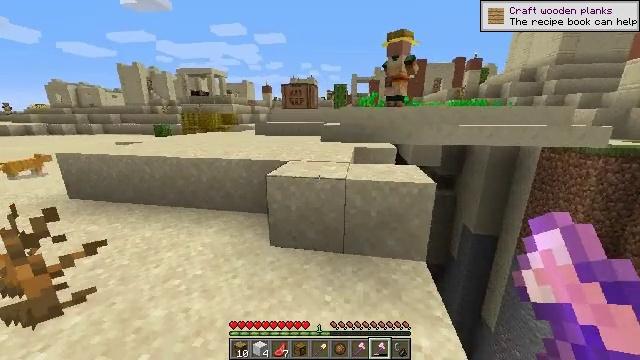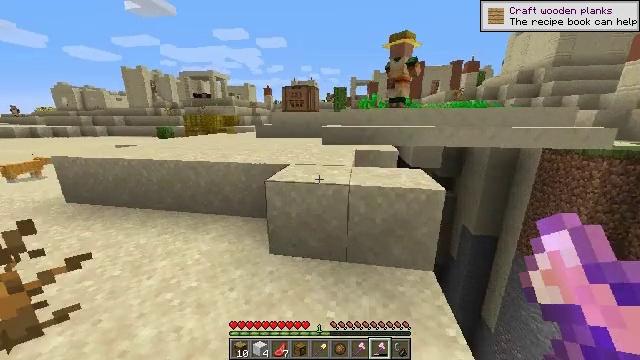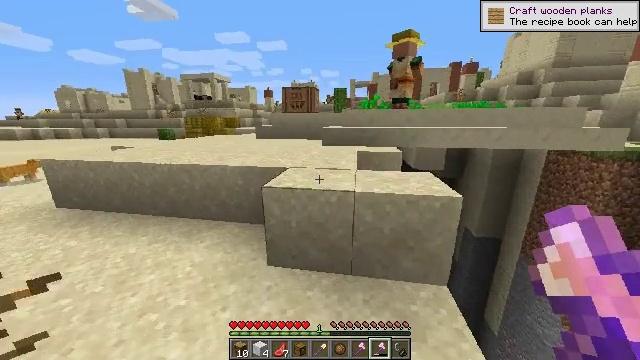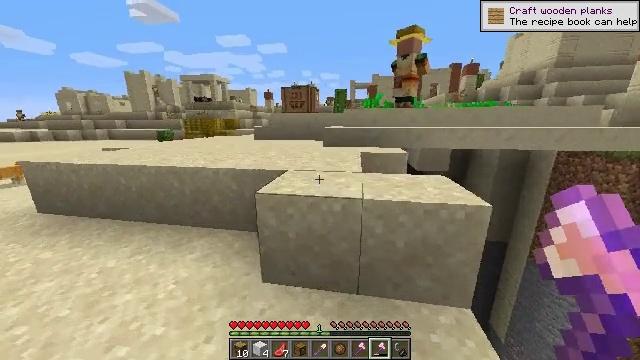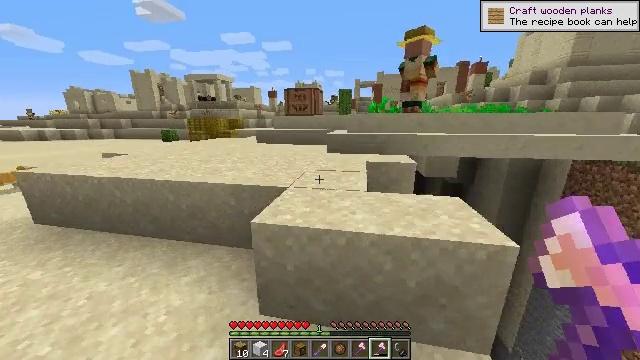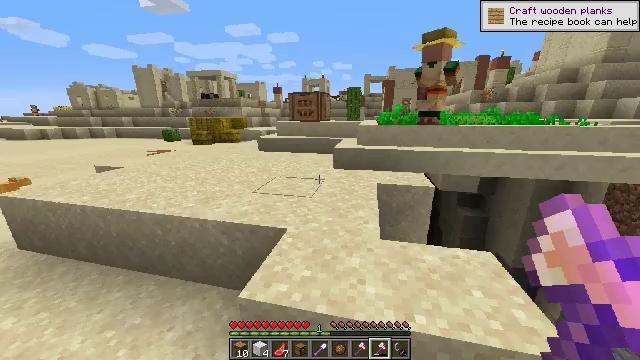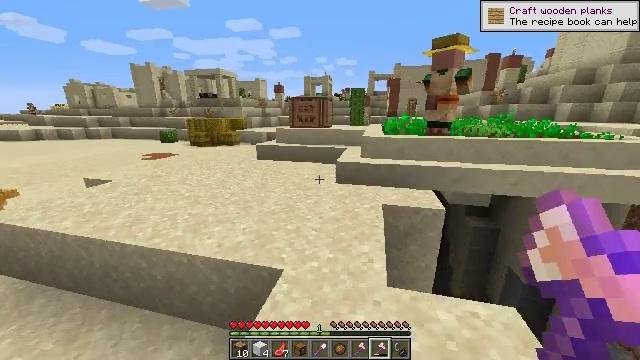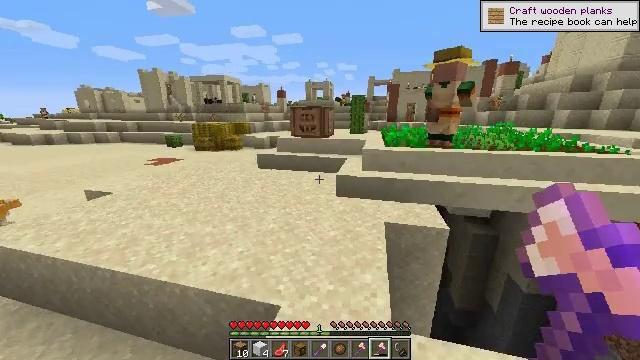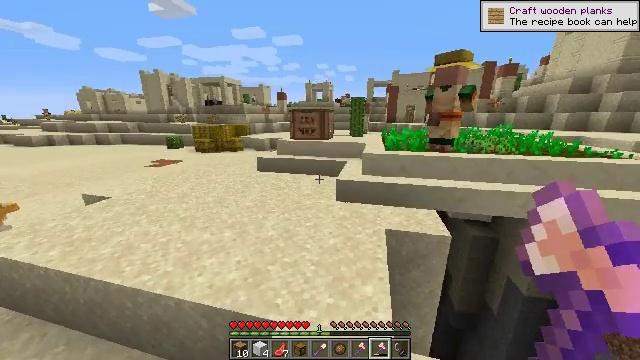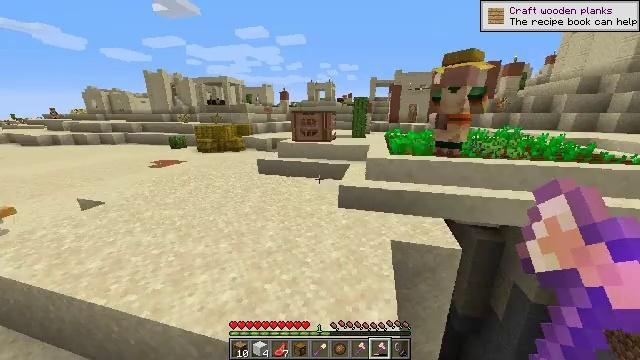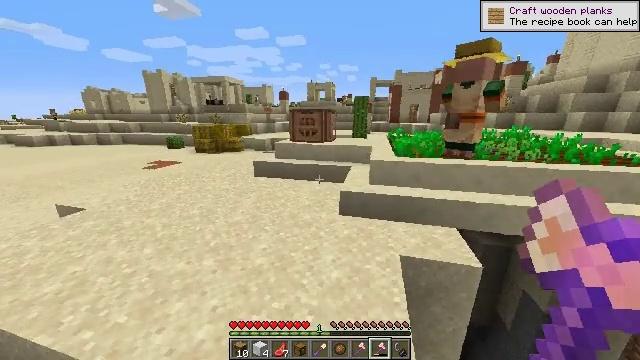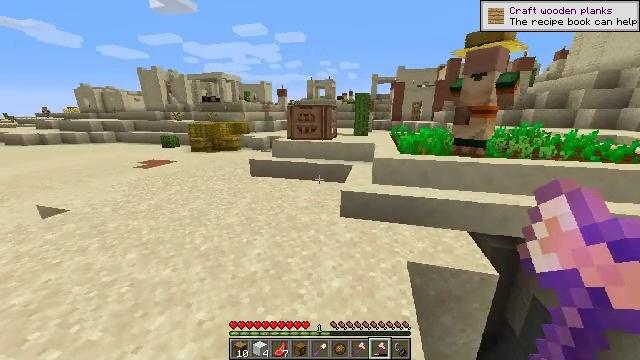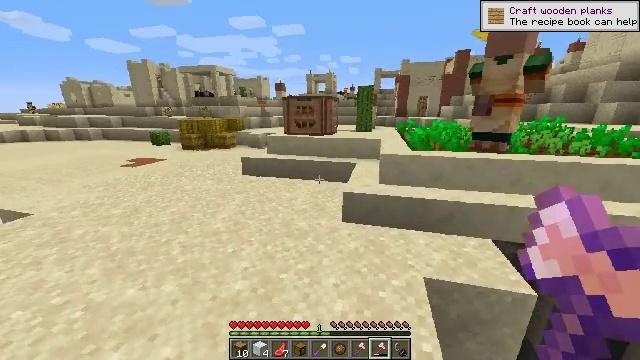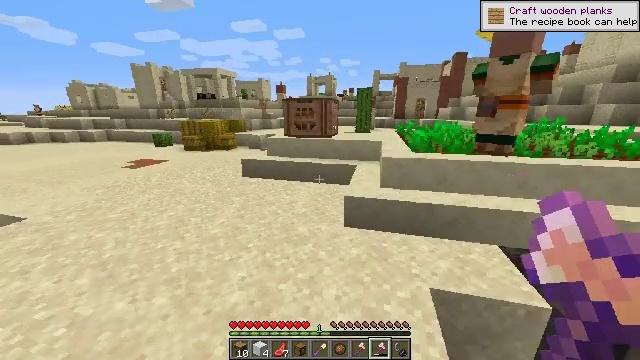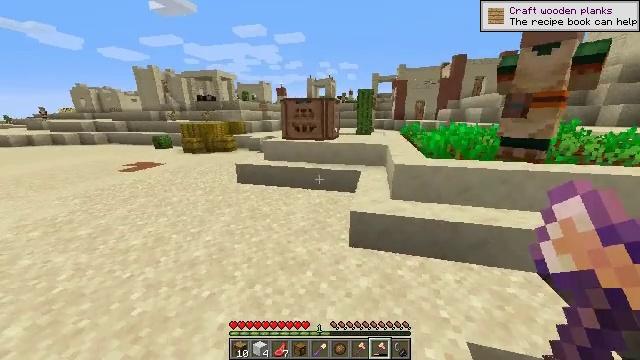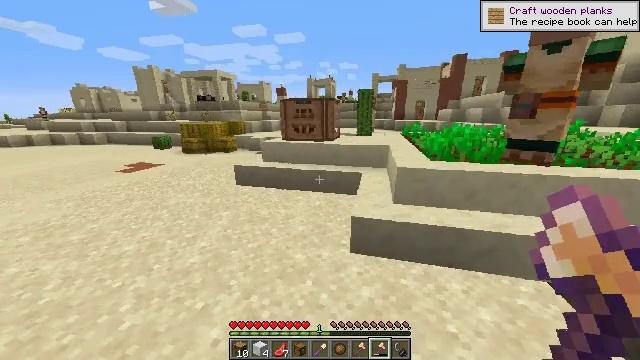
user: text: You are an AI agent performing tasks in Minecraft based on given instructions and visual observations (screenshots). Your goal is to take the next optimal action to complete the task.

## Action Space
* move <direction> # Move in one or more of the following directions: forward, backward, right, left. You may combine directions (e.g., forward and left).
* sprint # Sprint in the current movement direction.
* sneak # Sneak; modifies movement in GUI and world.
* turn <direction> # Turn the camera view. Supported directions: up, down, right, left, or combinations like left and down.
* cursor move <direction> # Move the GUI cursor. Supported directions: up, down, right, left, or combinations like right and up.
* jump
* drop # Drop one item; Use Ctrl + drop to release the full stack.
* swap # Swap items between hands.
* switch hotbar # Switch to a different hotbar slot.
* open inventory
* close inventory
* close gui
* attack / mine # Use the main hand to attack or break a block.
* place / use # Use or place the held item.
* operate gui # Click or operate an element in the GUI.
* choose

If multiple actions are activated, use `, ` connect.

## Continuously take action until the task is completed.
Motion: motion action
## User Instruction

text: Get the lime bed back into inventory.
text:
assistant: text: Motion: move forward
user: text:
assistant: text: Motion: move forward
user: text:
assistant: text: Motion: move forward
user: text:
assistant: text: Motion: move forward, turn left, jump
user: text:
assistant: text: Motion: move forward, turn left, jump
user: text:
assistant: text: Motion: move forward, jump
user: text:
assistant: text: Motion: move forward, jump
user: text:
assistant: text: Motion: move forward, jump
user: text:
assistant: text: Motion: move forward
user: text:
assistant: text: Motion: move forward
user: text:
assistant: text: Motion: move forward
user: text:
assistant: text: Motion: move forward
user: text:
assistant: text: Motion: move forward
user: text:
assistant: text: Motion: move forward
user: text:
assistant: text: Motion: move forward
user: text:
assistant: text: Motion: move forward
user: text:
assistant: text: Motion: move forward
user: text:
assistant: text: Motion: move forward
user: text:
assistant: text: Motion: move forward, jump
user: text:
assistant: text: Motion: move forward, jump
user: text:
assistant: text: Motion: move forward, jump
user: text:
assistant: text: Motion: move forward, jump
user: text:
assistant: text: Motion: move forward, turn left, jump
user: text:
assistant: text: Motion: move forward, turn left
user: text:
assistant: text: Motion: move forward
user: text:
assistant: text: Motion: move forward
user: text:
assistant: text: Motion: move forward
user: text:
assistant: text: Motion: move forward and move right
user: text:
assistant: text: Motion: move forward and move right, turn left and down, jump
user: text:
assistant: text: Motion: move forward and move right, turn left and down, jump